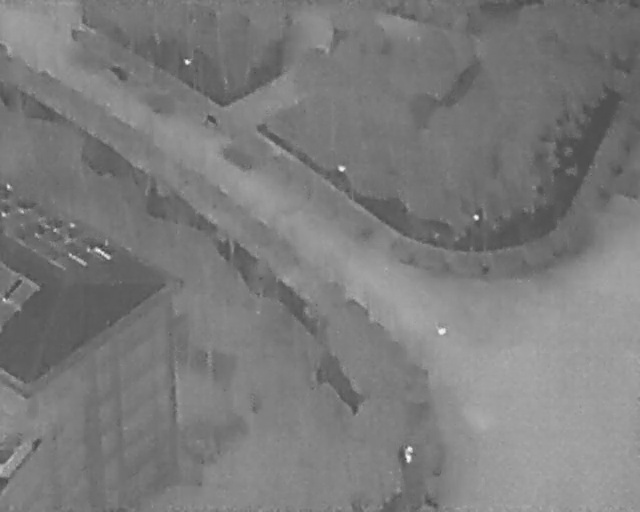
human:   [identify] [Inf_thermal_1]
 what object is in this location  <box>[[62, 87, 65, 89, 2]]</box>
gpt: <ref>1 medium person at the bottom</ref>